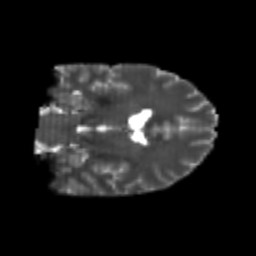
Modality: T2w
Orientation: coronal
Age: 24
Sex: male
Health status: healthy
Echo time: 0.074 s